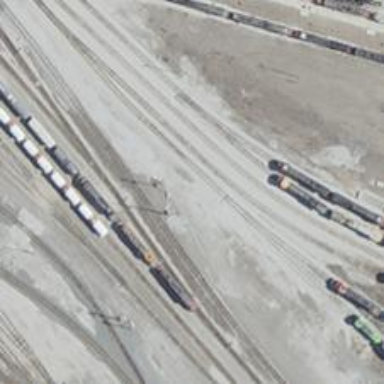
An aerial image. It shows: Abandoned railway yard is depicted.